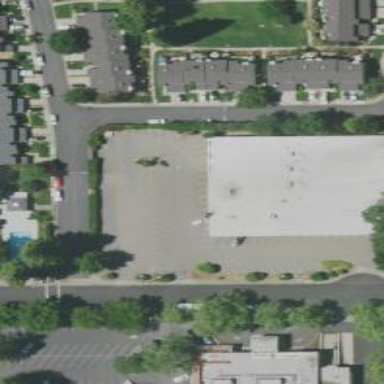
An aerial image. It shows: Building that houses bowling alley.